Question: I want to know whether it is possible to get a DOM element's '::before' content, which was set by CSS3.
I have tried some ways, but I still can't make it, so it's very confusing to me!
'''
// https://rollbar.com/docs/
const links = document.querySelectorAll('ul.image-list a');
links[0];
// <a href="/docs/notifier/rollbar-gem/" class="ruby">::before Ruby</a>
links[0];
//
links[0].textContent;
//"Ruby"
links[0].innerText;
// "Ruby"
links[0].innerHTML;
// "Ruby"
// ??? links[0]::before;
'''
This is the case:

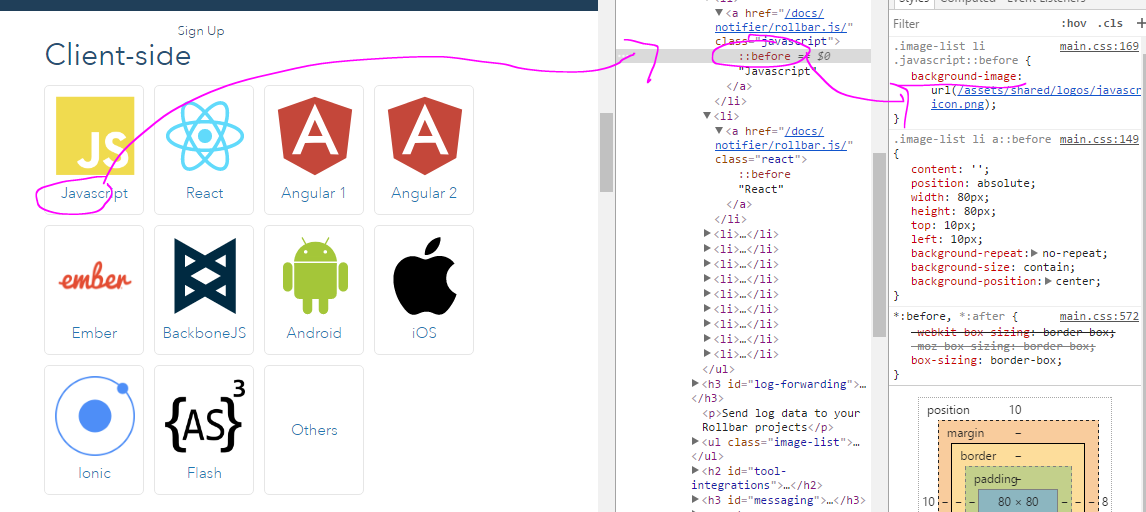
Answer: Pass '":before"' as the second parameter to <URL>:
'''
console.log(getComputedStyle(document.querySelector('p'), ':before').getPropertyValue('content'));
'''
'''
p::before,
p::after {
content: ' Test ';
}
'''
'''
<p>Lorem Ipsum</p>
'''